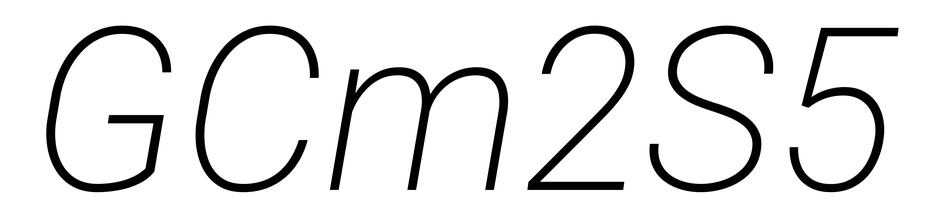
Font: Roboto-Italic_ExtraLight_Italic